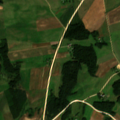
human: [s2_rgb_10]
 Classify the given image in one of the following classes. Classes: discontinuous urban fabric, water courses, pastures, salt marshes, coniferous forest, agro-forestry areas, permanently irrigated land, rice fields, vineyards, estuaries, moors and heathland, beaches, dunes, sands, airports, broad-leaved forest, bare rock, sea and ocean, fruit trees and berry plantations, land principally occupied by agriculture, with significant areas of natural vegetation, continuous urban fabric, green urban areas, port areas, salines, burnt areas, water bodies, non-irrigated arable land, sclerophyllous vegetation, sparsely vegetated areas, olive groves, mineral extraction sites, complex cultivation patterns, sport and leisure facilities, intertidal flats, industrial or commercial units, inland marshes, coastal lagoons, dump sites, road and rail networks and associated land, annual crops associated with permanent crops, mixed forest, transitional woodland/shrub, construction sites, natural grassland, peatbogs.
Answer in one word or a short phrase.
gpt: non-irrigated arable land, pastures, complex cultivation patterns, land principally occupied by agriculture, with significant areas of natural vegetation